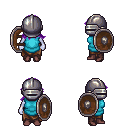
a pixel art fantasy rpg character, female body template, dark elf, purple skin, teal tunic, robe skirt, purple loose hair, metal helm, bracelets, maroon shoes, shield, four views (front, back, left, right), 2x2 character sprite sheet, small pixel art, hard edges, no anti-aliasing